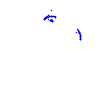
Particle: pion